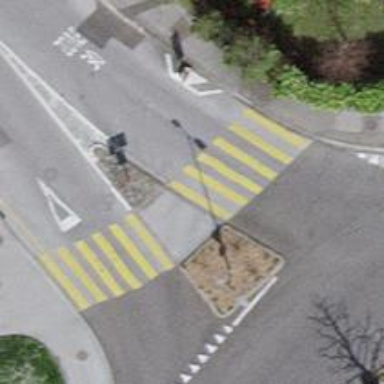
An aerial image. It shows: Uncontrolled zebra crossing with pedestrian island.